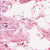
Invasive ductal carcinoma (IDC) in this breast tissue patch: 0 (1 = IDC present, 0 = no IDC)